Interaction volume radius: 10 \u00c5
Interaction volume height: 40 \u00c5
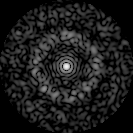
Disorder parameter: 0.8425